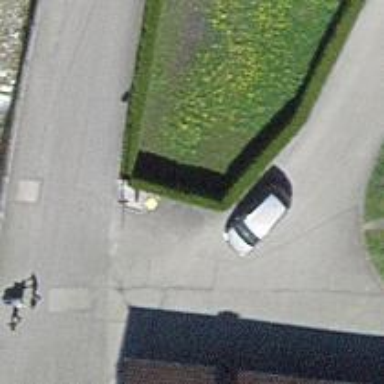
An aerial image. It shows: Post box is visible.